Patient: sex M, age 24
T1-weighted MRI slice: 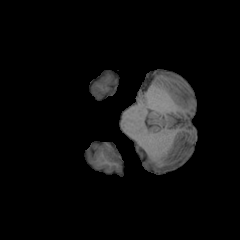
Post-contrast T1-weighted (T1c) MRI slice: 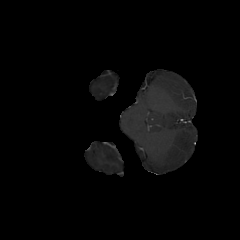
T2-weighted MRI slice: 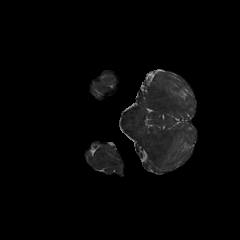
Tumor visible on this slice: no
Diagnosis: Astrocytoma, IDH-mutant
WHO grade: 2